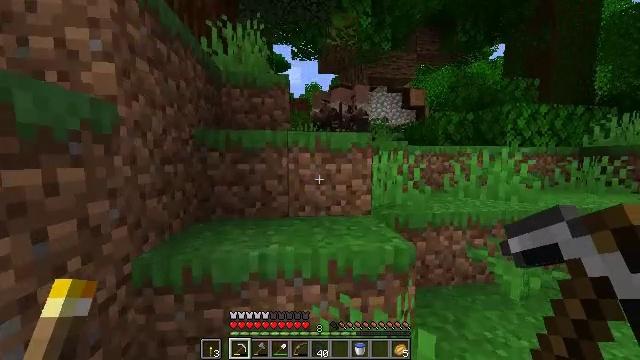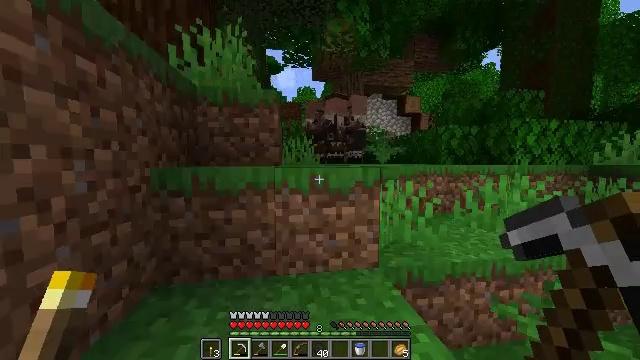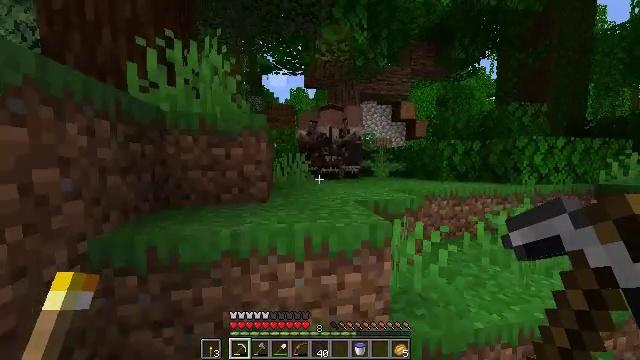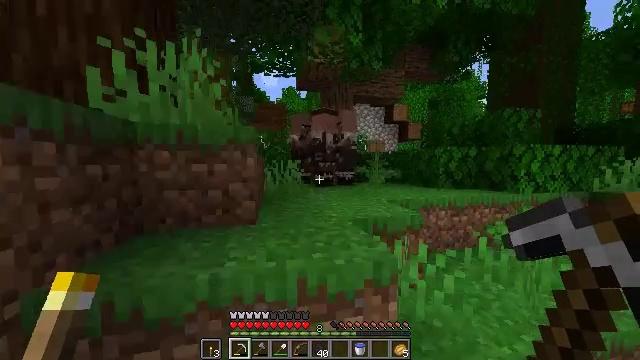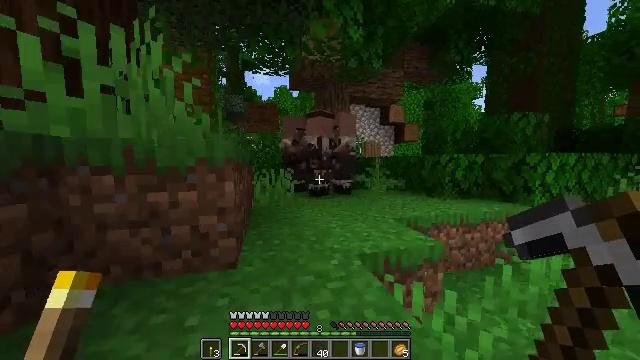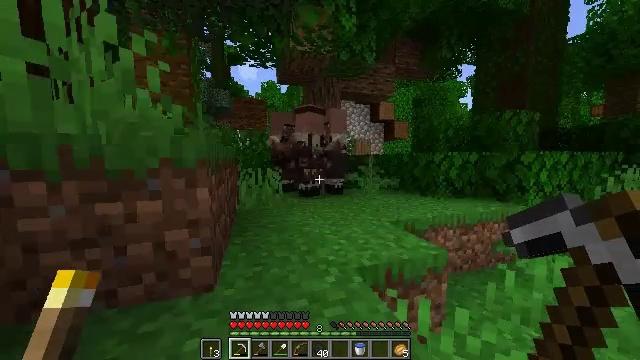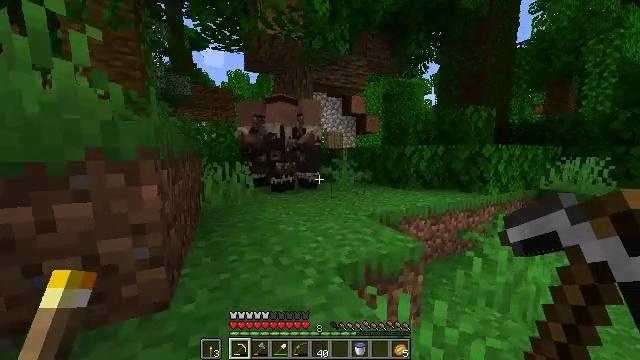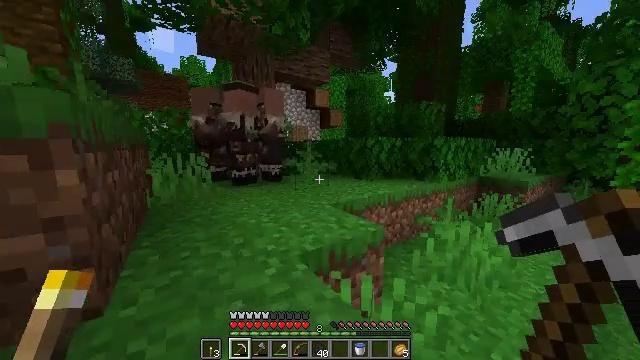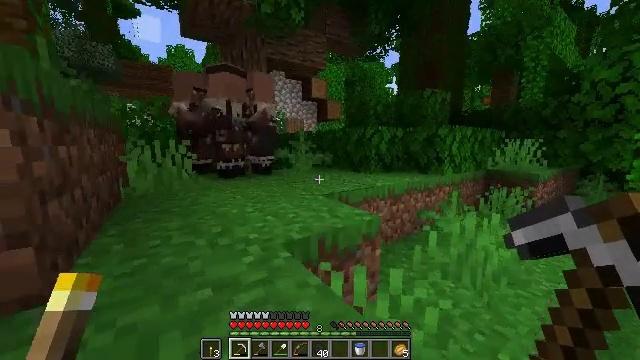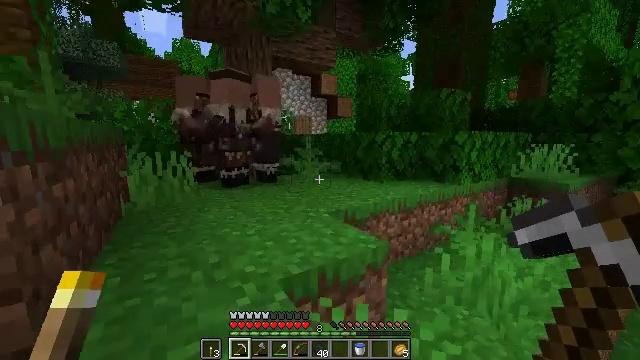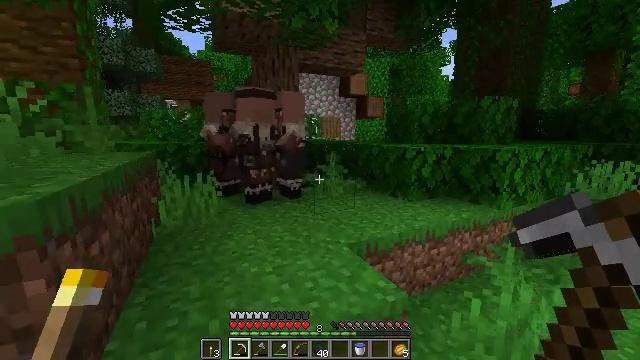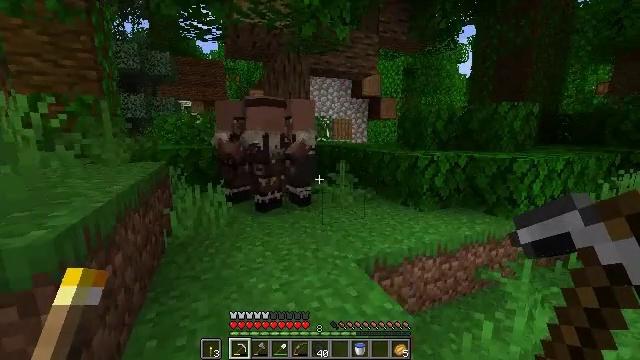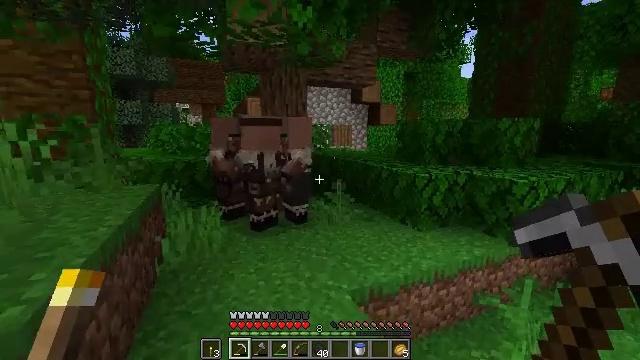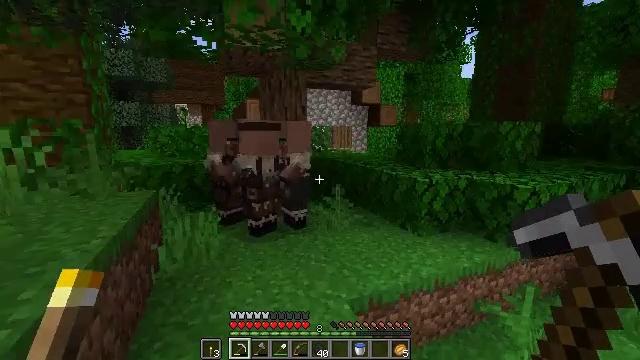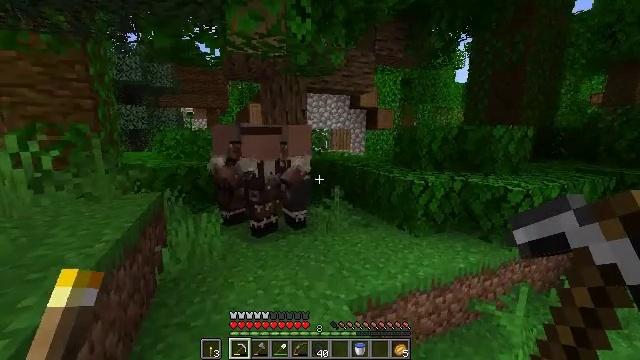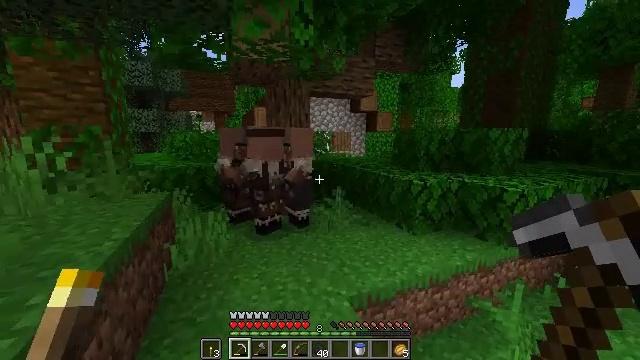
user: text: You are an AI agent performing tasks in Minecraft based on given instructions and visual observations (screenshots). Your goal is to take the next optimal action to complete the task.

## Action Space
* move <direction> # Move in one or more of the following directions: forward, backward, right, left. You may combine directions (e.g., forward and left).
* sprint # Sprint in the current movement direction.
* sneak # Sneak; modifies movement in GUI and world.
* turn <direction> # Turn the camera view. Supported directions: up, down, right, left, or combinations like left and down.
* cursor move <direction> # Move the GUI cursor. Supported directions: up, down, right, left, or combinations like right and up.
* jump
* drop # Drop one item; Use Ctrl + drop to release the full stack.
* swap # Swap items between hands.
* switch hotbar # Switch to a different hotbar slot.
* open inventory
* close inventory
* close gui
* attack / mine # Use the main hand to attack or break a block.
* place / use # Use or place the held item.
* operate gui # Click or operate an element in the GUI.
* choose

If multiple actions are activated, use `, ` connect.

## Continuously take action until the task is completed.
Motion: motion action
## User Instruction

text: Break oak leaves from the trees.
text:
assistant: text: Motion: move forward, sprint, turn right, jump
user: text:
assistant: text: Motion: move forward, sprint, turn right, jump
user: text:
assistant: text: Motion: move forward, sprint, turn right, jump
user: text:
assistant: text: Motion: move forward, sprint, turn right, jump
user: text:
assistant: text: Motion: move forward, sprint, turn right
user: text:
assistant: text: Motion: move forward, sprint, turn right and down
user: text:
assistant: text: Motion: move forward, sprint, turn right and down
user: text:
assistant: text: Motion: move forward, sprint, jump
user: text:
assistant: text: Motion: move forward, sprint, turn left, jump
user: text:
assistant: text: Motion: move forward, sprint, turn left and down, jump
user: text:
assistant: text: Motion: move forward, sprint, turn left, jump
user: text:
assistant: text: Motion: move forward and move left, sprint, jump
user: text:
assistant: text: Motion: move forward and move left, sprint
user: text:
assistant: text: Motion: move forward and move left
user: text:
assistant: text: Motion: move forward and move left
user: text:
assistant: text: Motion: move forward and move left, turn left
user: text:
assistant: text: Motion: move forward and move left
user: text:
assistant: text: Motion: move forward and move left
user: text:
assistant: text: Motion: move forward and move left
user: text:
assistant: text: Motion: move forward and move left, turn right
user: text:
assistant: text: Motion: move forward and move left
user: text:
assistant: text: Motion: move forward
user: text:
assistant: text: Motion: move forward
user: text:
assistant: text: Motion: move forward
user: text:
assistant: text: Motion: move forward
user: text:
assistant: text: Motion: no_op
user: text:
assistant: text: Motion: no_op
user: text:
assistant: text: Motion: turn right
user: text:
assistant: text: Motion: no_op
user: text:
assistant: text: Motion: no_op